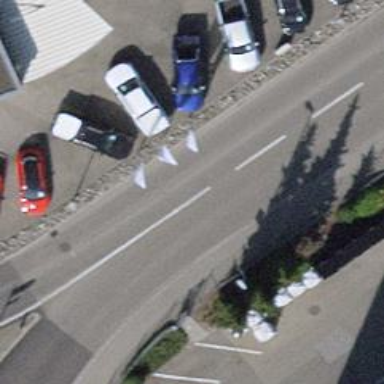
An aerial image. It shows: Flagpole which is man-made.